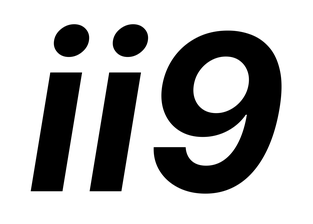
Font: Inter-Italic_Bold_Italic